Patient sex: F
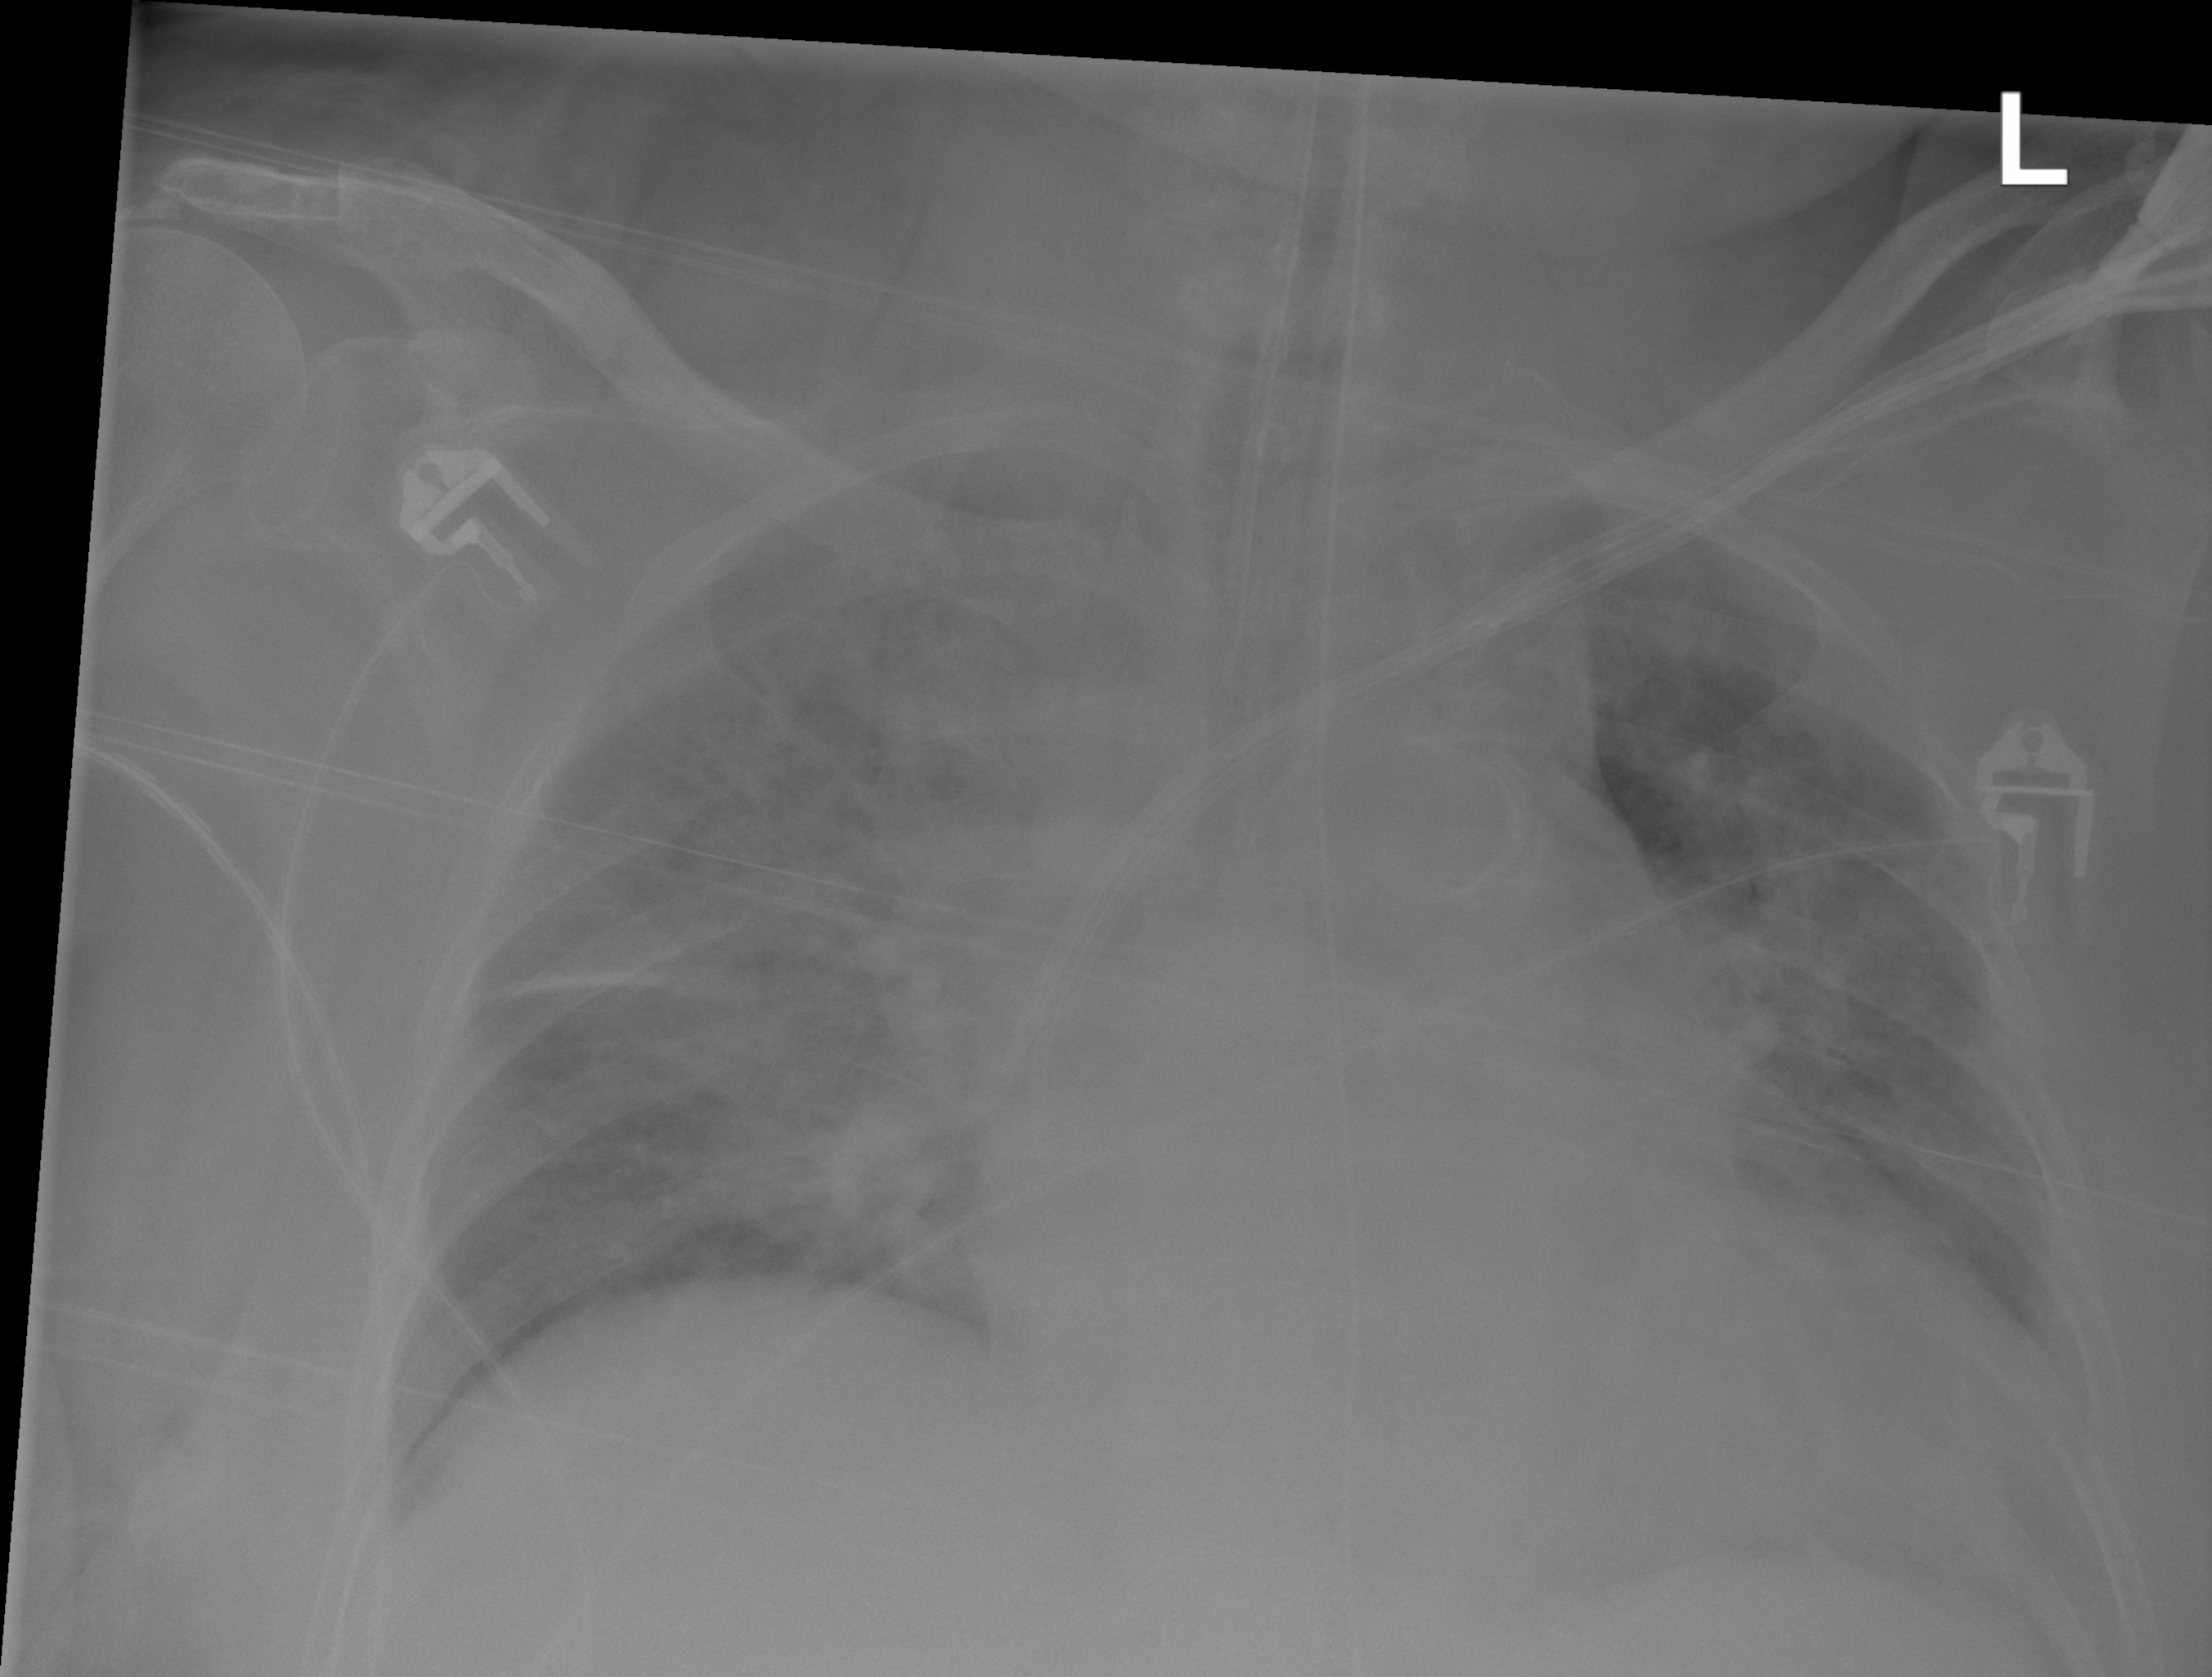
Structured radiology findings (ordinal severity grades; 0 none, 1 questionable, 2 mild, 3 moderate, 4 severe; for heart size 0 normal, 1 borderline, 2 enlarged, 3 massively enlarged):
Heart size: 2
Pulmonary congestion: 2
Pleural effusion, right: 0
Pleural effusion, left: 0
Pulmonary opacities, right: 3
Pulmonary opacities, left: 0
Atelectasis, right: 2
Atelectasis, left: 2